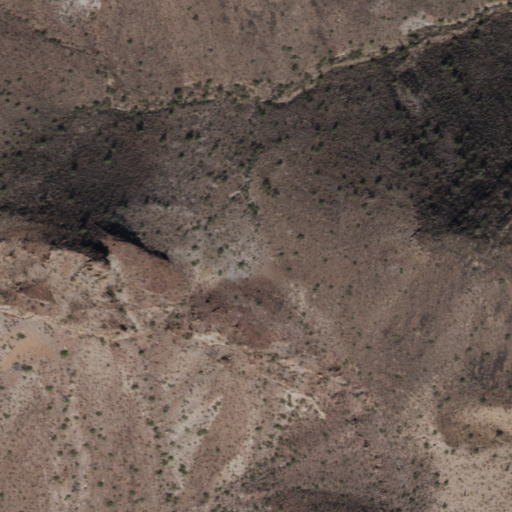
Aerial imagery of gap in Arizona named Temporal Pass containing only shrub